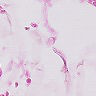
Metastatic tissue present: no